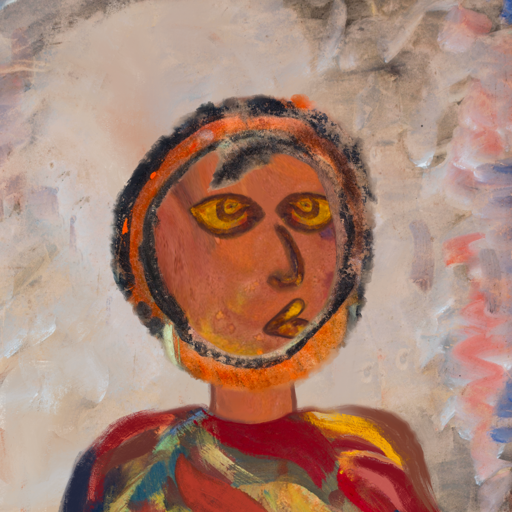
Background: Roy_Bahadur, Head And Neck Side: Mother_And_Son_Son, Face Side: Comrade, Bust: Mother_And_Son_Son, Hair Side: Childish, Head Accessory: Blank, Second Necklace: Blank, Necklace: Blank, Baby: Blank